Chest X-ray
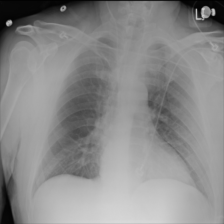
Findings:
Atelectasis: negative
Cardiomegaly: negative
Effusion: negative
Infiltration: negative
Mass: negative
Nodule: negative
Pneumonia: negative
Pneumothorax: negative
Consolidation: negative
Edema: negative
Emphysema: negative
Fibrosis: negative
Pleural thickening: negative
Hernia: negative